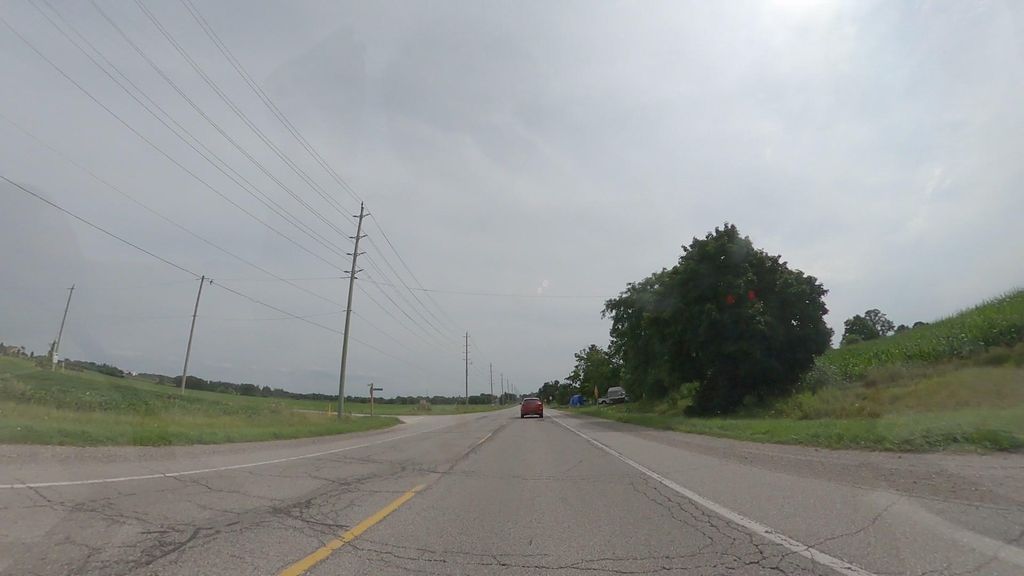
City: kitchener-waterloo